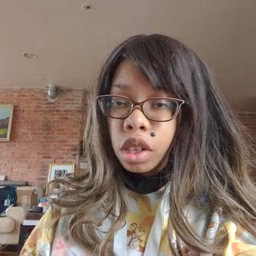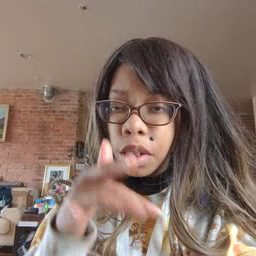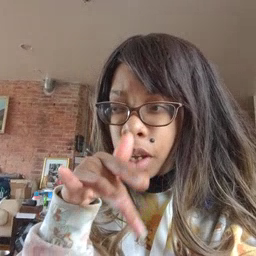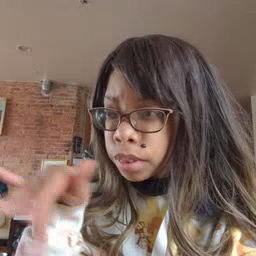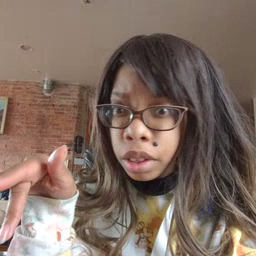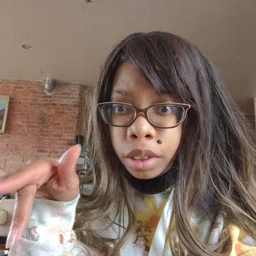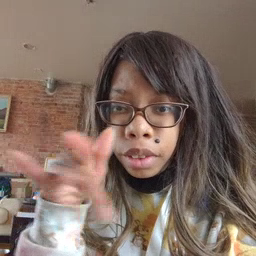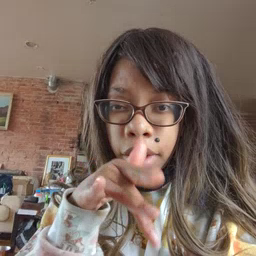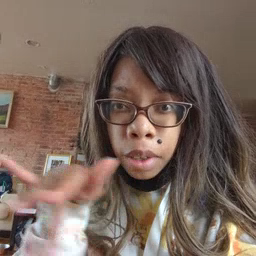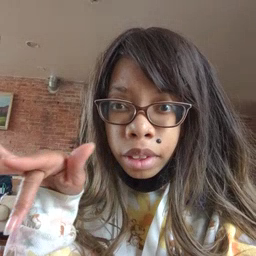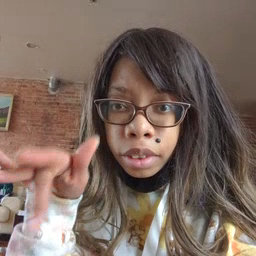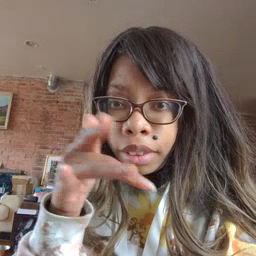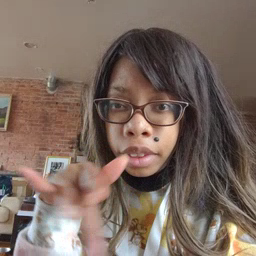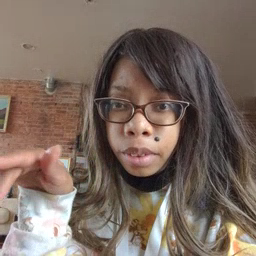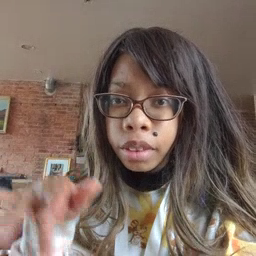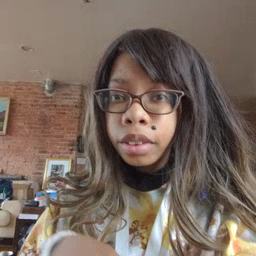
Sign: empty